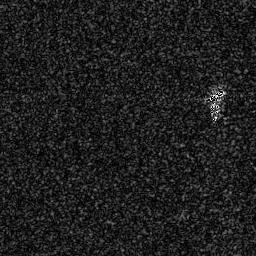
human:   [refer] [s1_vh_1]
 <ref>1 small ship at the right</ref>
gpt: <box>[[80, 33, 88, 40, 0]]</box>